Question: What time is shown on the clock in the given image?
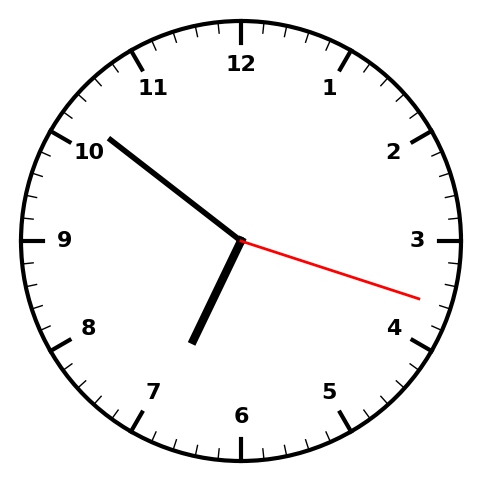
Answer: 06:51:18